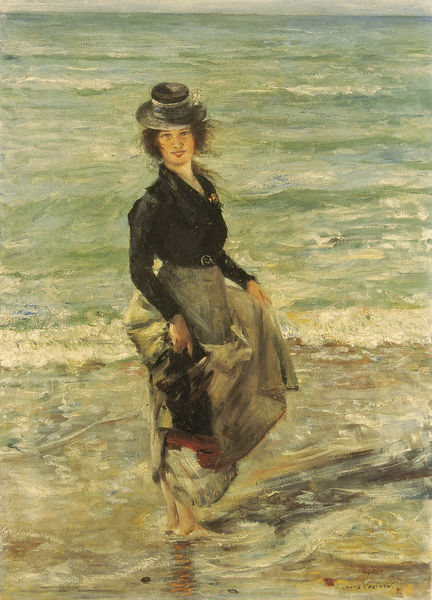
Titel: Paddel-Petermannchen
Künstler: Lovis Corinth
Standort: Hannover
Institution: Niedersächsisches Landesmuseum Hannover
Schlagwörter: blau, dunkel, fuß, gemälde, hand, himmel, meer, schatten, wasser, wolken, baden, badende, grün, impressionismus, mädchen, see, bewegung, blume, braun, frankreich, frau, grau, haar, hell, hut, kleid, mund, schwarz, türkis, blick, dame, gürtel, rose, rot, beige, malerei, rock, zylinder, jacke, augen, bluse, gesicht, halten, kragen, stein, steine, bild, hals, hände, portrait, porträt, öl, horizont, kalt, nass, spiegelung, weite, wind, flach, sonne, haare, beine, bewegt, lächeln, bein, füße, gischt, klar, küste, sommer, strand, welle, wellen, italien, süden, röcke, schuhe, warm, wolkenlos, rauschen, schaum, gicht, wogen, impressionistisch, chapeau, hoch, betrachter, lachen, strümpfe, barfuss, gemalt, sandstrand, urlaub, stiefel, heiter, freiheit, heben, sonnenschein, jupe, viktorianisch, muschel, muscheln, femme, sauber, bain, peinture, robe, bleu, blazer, sourire, mee, brise, grüm, türkies, anheben, vague, abkühlung, hochheben, mer, plage, vent, baignade, pieds, geschürzt, sable, habits, chaussures, trükis, äreml, azur, renoir, nackte füße, batfuss, e, schöne frau, an der see, hoch den rock, achtung hut, vom winde verweht, einf, impressionidmus, laxchen